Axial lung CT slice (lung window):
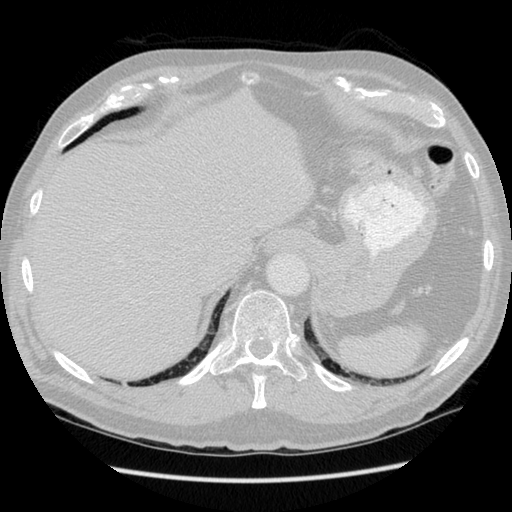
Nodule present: no